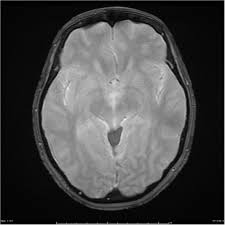
Label: notumor